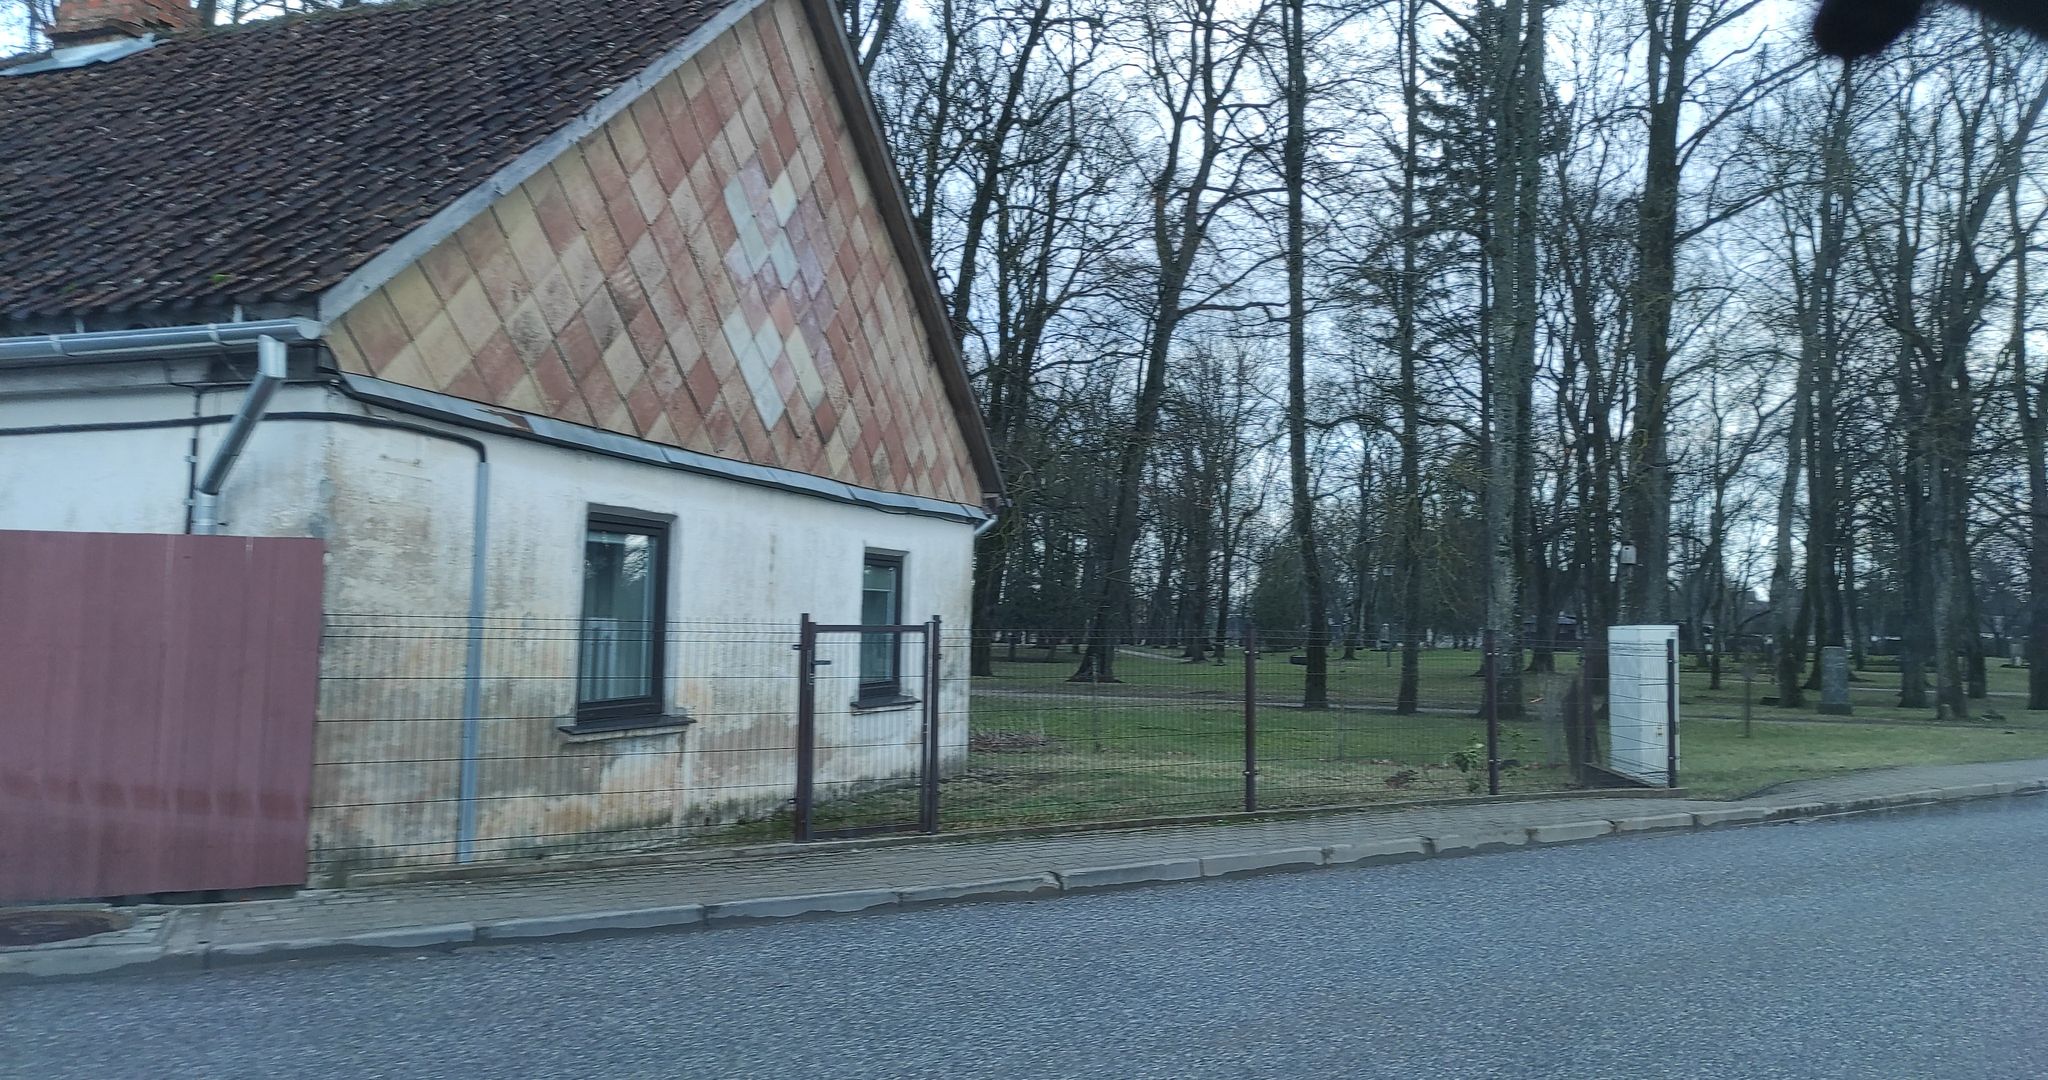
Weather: clear
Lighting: day
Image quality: good
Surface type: walking surface
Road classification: track, service
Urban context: rural cluster
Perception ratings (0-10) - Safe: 2.47, Lively: 3.7, Beautiful: 6.63, Boring: 3.19, Depressing: 0.71, Wealthy: 1.84